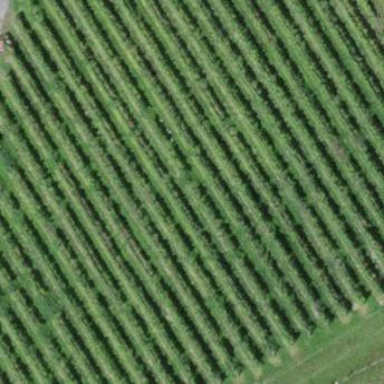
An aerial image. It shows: Vineyard with grape crops.